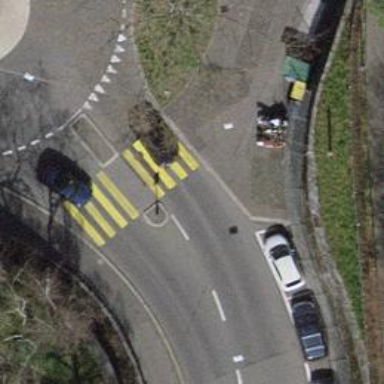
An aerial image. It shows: Marked asphalt footway with marked crossing. The crossing includes island.